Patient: sex M, age 76
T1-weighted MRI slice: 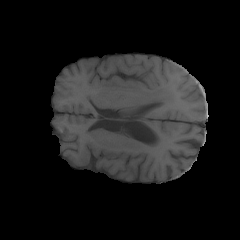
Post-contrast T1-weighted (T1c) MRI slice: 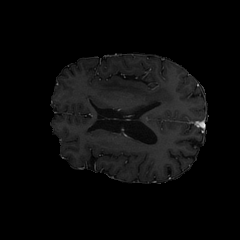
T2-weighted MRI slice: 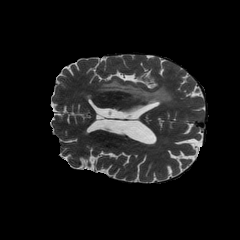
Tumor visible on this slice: yes
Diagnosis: Glioblastoma, IDH-wildtype
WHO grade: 4